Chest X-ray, AP view. Patient: 70 years old, sex M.
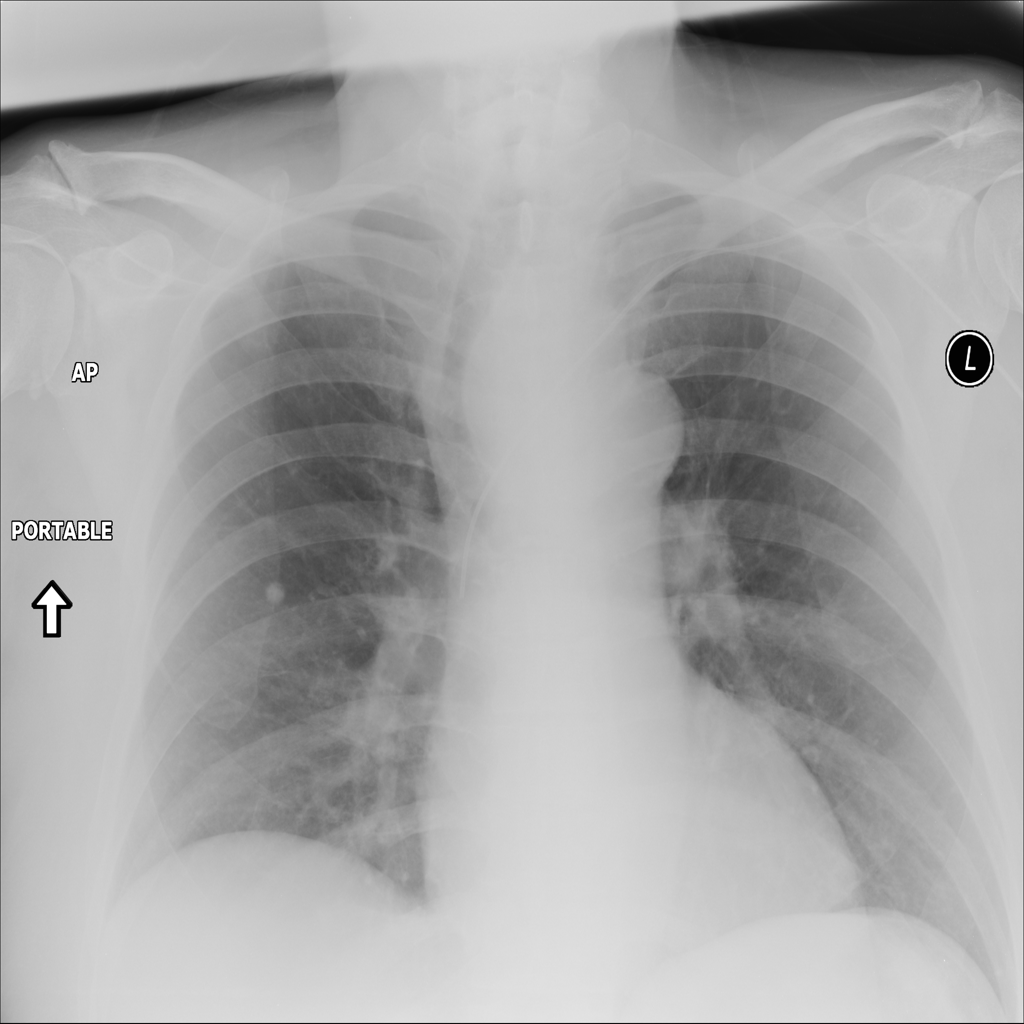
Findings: Mass